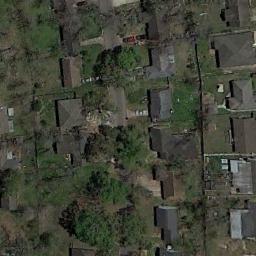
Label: medium_residential